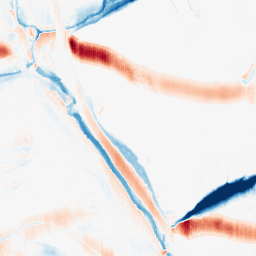
Category: morphological
Decomposition family: morphological_ellipse
Decomposition parameters: operation: average
width: 30
height: 5
Upsampling method: fft_zeropad
Upsampling parameters: scale: 4
Upsampling scale: 4